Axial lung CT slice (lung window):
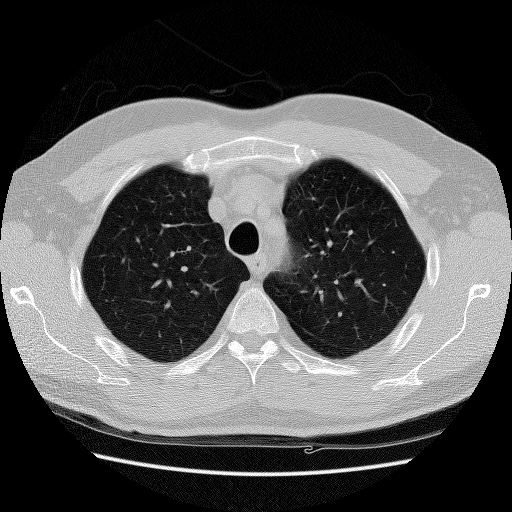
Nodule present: no